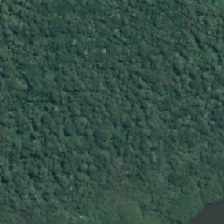
Land cover: deciduous_hardwood